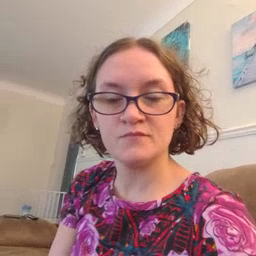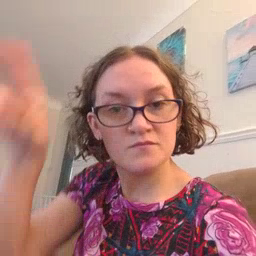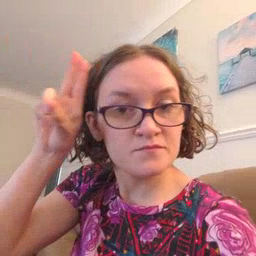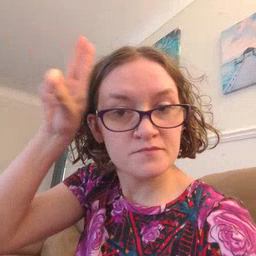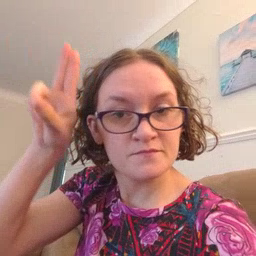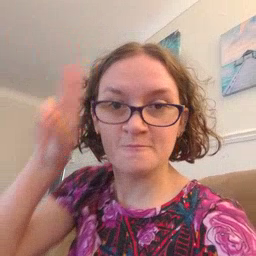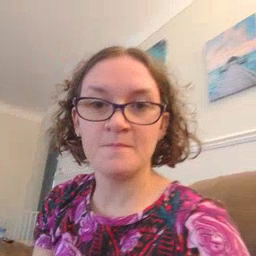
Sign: uncle